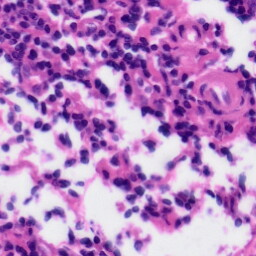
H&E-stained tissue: Tonsil